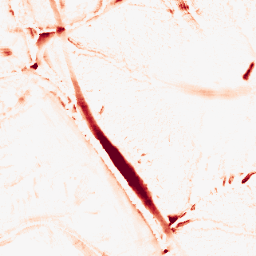
Category: morphological
Decomposition family: morphological_diamond
Decomposition parameters: operation: opening
radius: 10
Upsampling method: sinc_blackman
Upsampling parameters: scale: 8
kernel_size: 16
Upsampling scale: 8